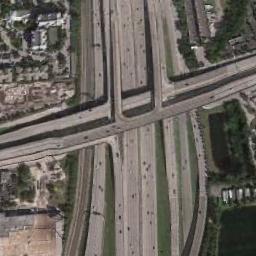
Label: overpass